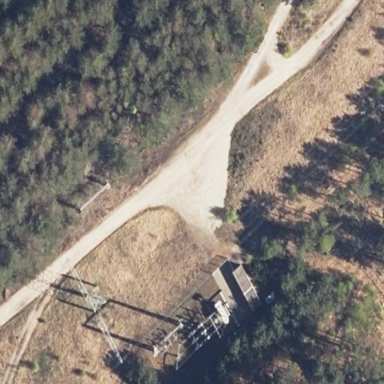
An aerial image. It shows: Industrial area with fence around power substation.